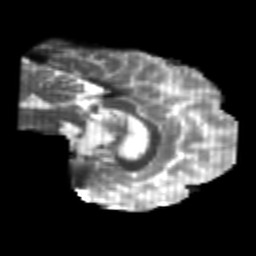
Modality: T2w
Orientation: sagittal
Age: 24
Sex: male
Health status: healthy
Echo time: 0.074 s